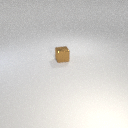
small brown metal cube